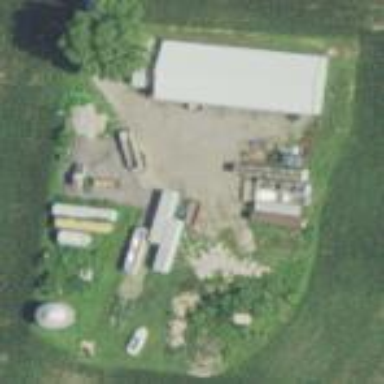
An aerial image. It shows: Farmyard area.